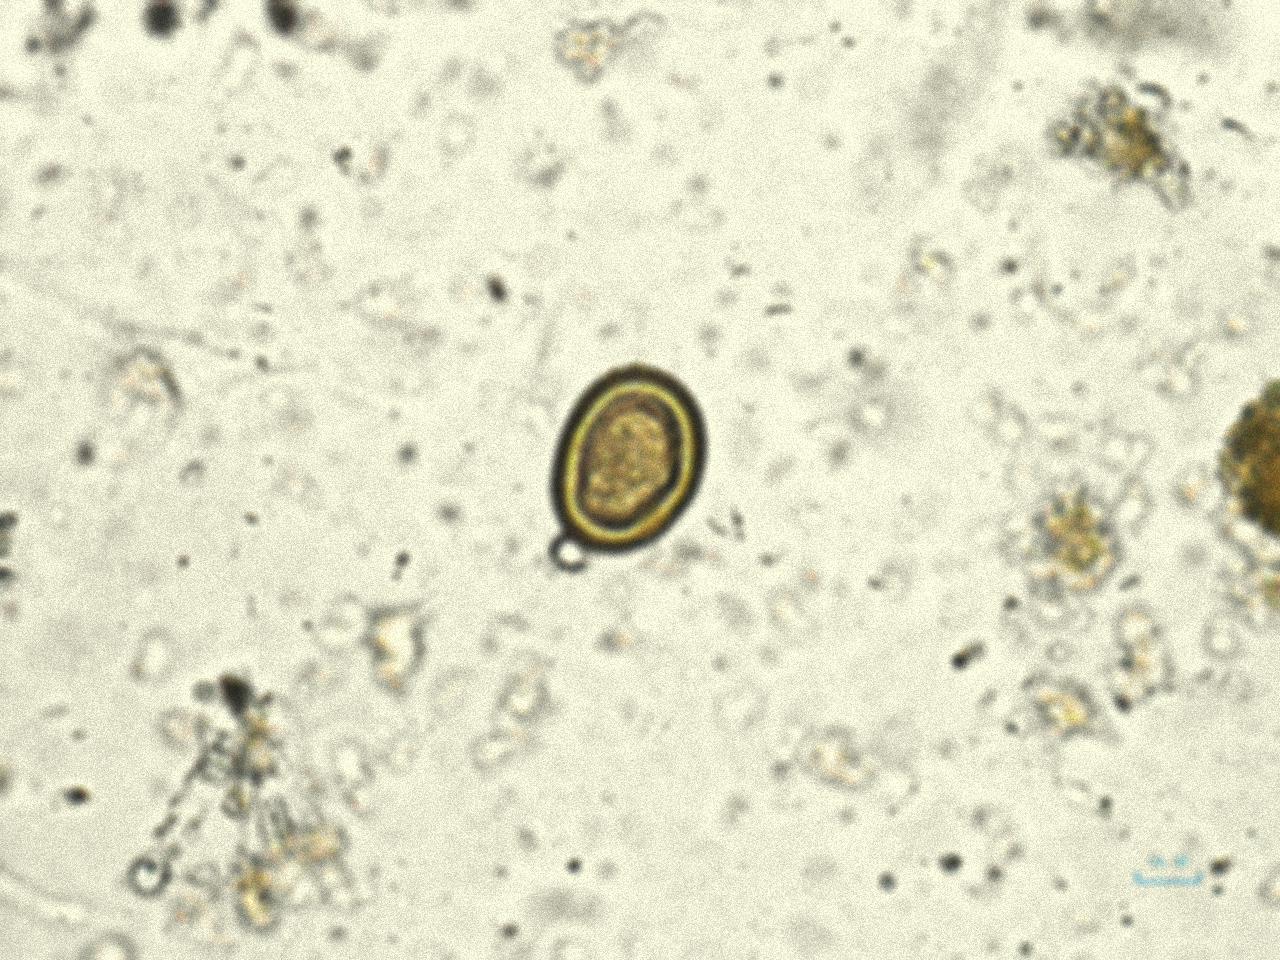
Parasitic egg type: Taenia spp. egg